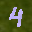
Label: 4